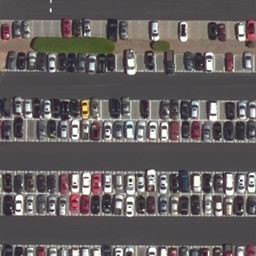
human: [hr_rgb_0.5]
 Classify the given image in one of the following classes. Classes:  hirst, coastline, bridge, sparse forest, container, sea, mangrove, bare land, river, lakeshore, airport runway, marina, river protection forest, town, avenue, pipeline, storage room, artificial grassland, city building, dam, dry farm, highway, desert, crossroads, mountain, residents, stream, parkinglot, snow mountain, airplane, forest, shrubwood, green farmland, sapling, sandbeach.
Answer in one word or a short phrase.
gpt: parkinglot